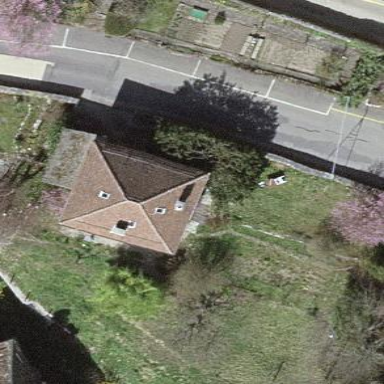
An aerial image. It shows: Building with hipped roof made of tiles.